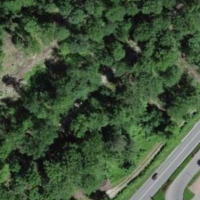
EUNIS habitat code: 44
Species observed at this site:
Galeopsis tetrahit